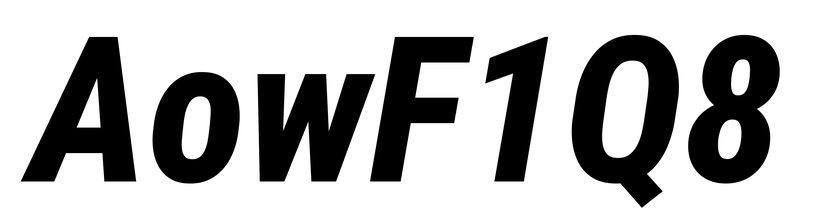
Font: Roboto-Italic_Condensed_ExtraBold_Italic